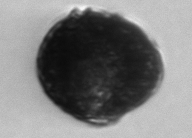
Label: Alexandrium_catenella